Aerial crown-view tile of a tropical tree (Barro Colorado Island, Panama), acquired 20240918:
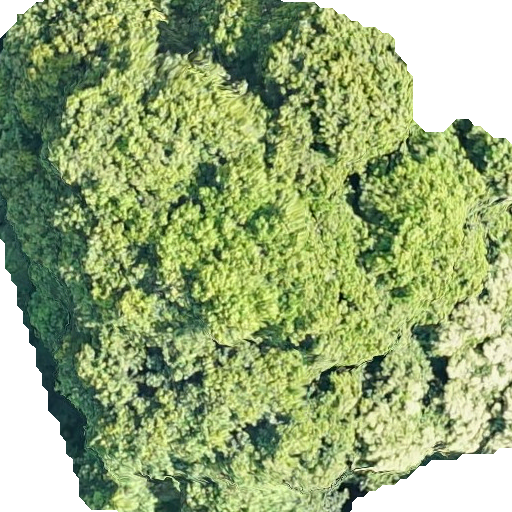
Species: Prioria copaifera
GBIF accepted scientific name: Prioria copaifera
Crown area: 404.258 m²